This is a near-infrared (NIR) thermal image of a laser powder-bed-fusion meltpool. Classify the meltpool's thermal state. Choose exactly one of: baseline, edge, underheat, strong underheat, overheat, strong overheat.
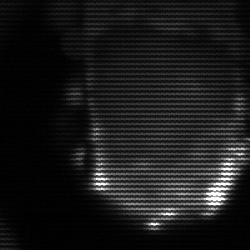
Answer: baseline